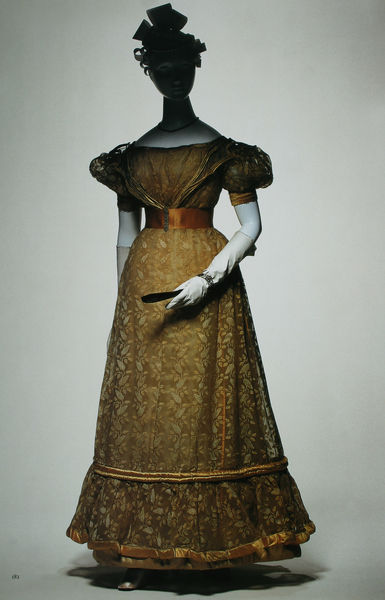
Titel: Abendkleid
Standort: Kyoto (Japan)
Institution: Kyoto Costume Institute
Schlagwörter: blätter, dunkel, hand, kopf, schatten, weiß, gelb, grün, ausschnitt, blumen, braun, frau, frisur, grau, handschuh, handschuhe, hut, kleid, licht, orange, schmuck, schwarz, dame, gürtel, beige, fächer, haube, mode, muster, rock, schleife, mütze, arm, band, gesicht, lang, samt, spitze, ärmel, hände, gold, haare, kostüm, stickerei, stoff, saum, spitzen, blatt, pflanzen, schleifen, borte, locken, puffärmel, seide, schärpe, kopfbedeckung, taille, japan, modell, schuhe, kette, weiblich, robe, rüsche, rüschen, decolleté, satin, foto, fotografie, eng, schweben, kupfer, brokat, puppe, biedermeier, armband, kurzärmelig, tageskleid, korsett, besatz, volant, empire, haarschleife, textil, stulpen, kopfschmuck, wespentaille, korsage, reifrock, tailliert, taillie, geischt, unterkleid, überkleid, gegürtet, üsche, schaufensterpuppe, damenmode, kyoto, kleiderpuppe, frauenmode, schleide, mannequin, gürtung, schaupuppe, kostümgeschichte, handchuhe, modegeschichte, puffärmeö, samtsaum, schauppe, sstoff, um, viktorianisches england, dunknel, schlefi, biemermeyer